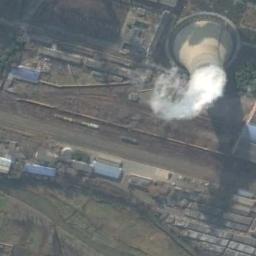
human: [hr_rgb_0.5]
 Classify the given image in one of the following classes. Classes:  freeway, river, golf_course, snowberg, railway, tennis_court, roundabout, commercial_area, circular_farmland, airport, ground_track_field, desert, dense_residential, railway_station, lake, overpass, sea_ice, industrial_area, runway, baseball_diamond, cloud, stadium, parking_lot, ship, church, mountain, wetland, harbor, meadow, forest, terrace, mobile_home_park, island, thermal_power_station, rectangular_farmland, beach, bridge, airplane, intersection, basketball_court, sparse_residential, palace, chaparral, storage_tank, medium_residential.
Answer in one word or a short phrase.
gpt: thermal_power_station